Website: home-depot
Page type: delivery-shipping
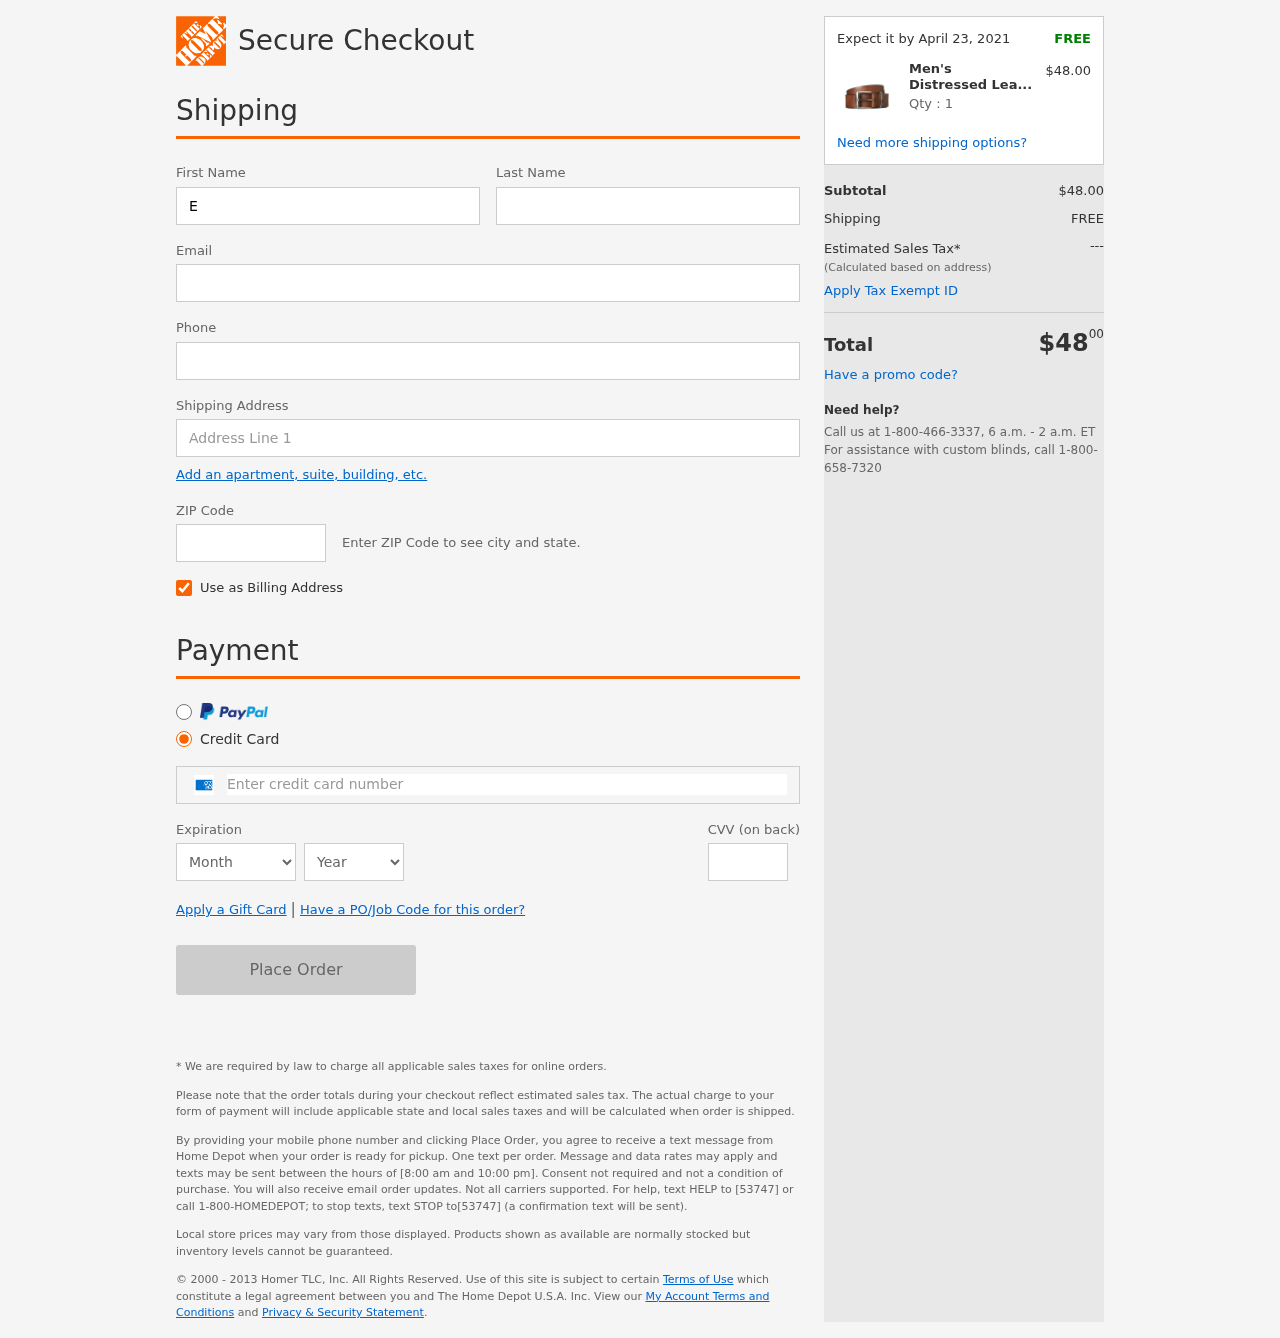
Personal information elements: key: PII_CARD_CVV
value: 5707
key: PII_CARD_EXPIRY_MONTH
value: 04
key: PII_CARD_EXPIRY_YEAR
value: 30
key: PII_CARD_NUMBER
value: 3799 6693 9356 825
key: PII_EMAIL
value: efuentes@hotmail.com
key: PII_FIRSTNAME
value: Emily
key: PII_LASTNAME
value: Fuentes
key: PII_PHONE
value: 4458068123
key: PII_POSTCODE
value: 61108
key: PII_STREET
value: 504 Gordon Village Apt. 257
Product elements: key: PRODUCT1_NAME
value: Men's Distressed Leather Casual Belt
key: PRODUCT1_PRICE
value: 48
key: PRODUCT1_QUANTITY
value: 1
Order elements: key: ORDER_DELIVERY_DATE
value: Expect it by April 23, 2021
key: ORDER_SUBTOTAL
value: $48.00
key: ORDER_SHIPPING_COST
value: FREE
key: ORDER_TOTAL
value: $4800